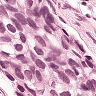
Metastatic tissue present: yes